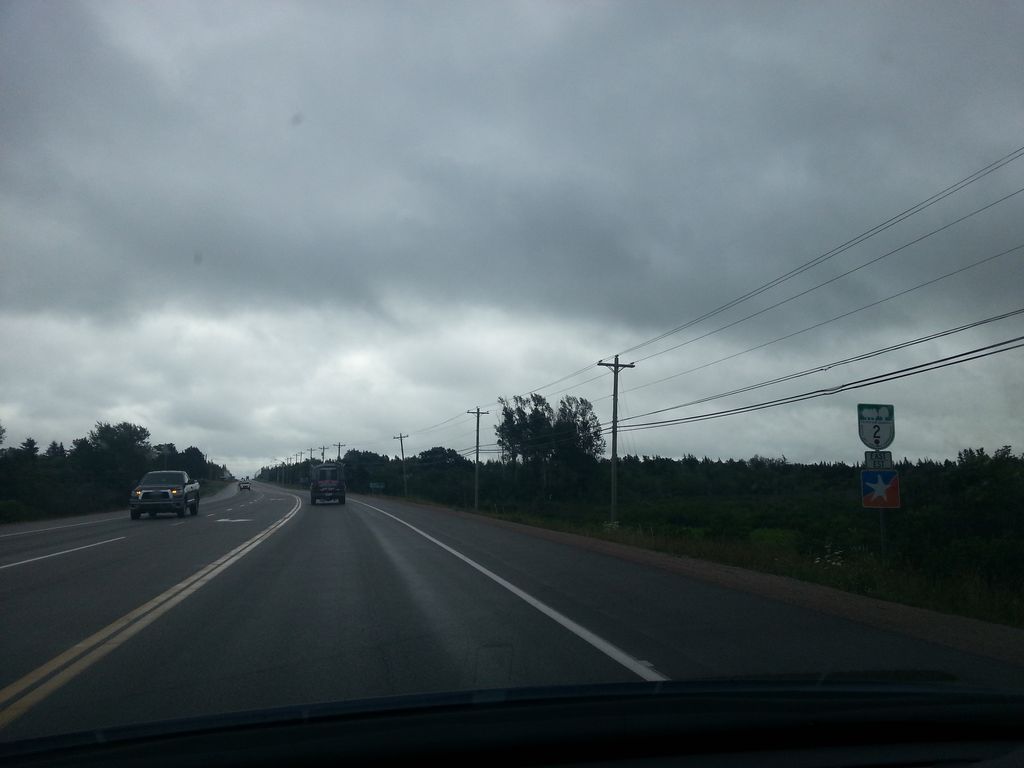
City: charlottetown